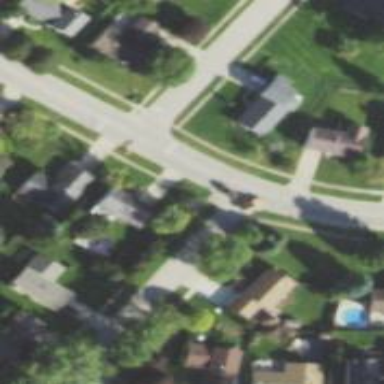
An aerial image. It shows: Road with stop sign.